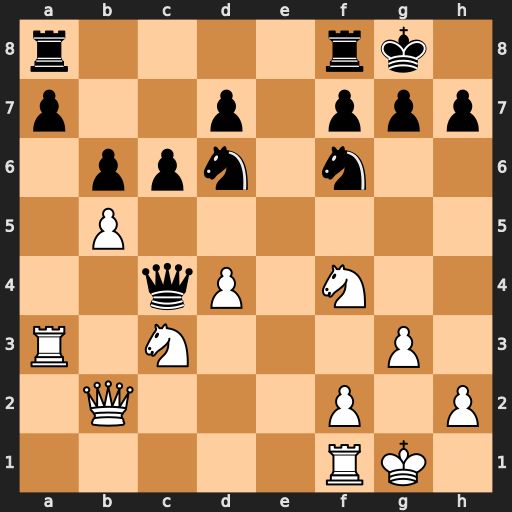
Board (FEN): r4rk1/p2p1ppp/1ppn1n2/1P6/2qP1N2/R1N3P1/1Q3P1P/5RK1
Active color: w
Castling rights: -
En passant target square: -
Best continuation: Ra4 Qxa4 Nxa4